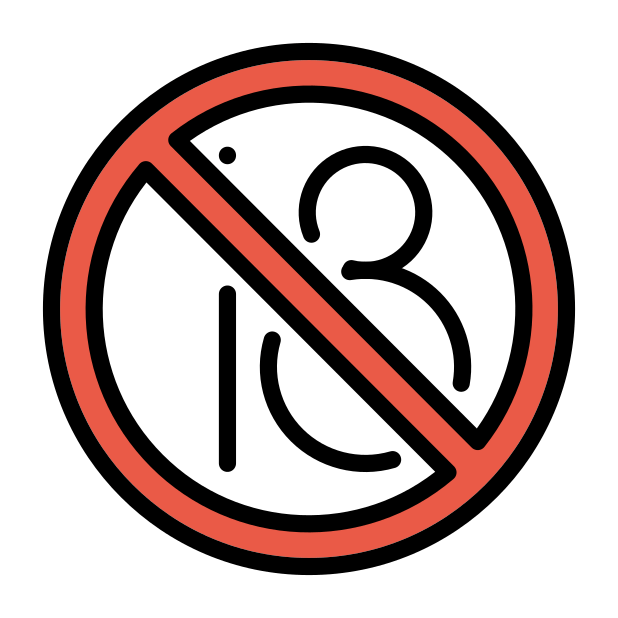
no one under eighteen